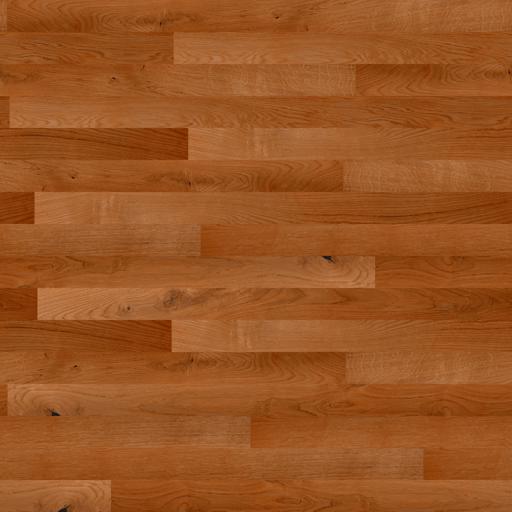
Tags: brown dark new wood wooden